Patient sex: M
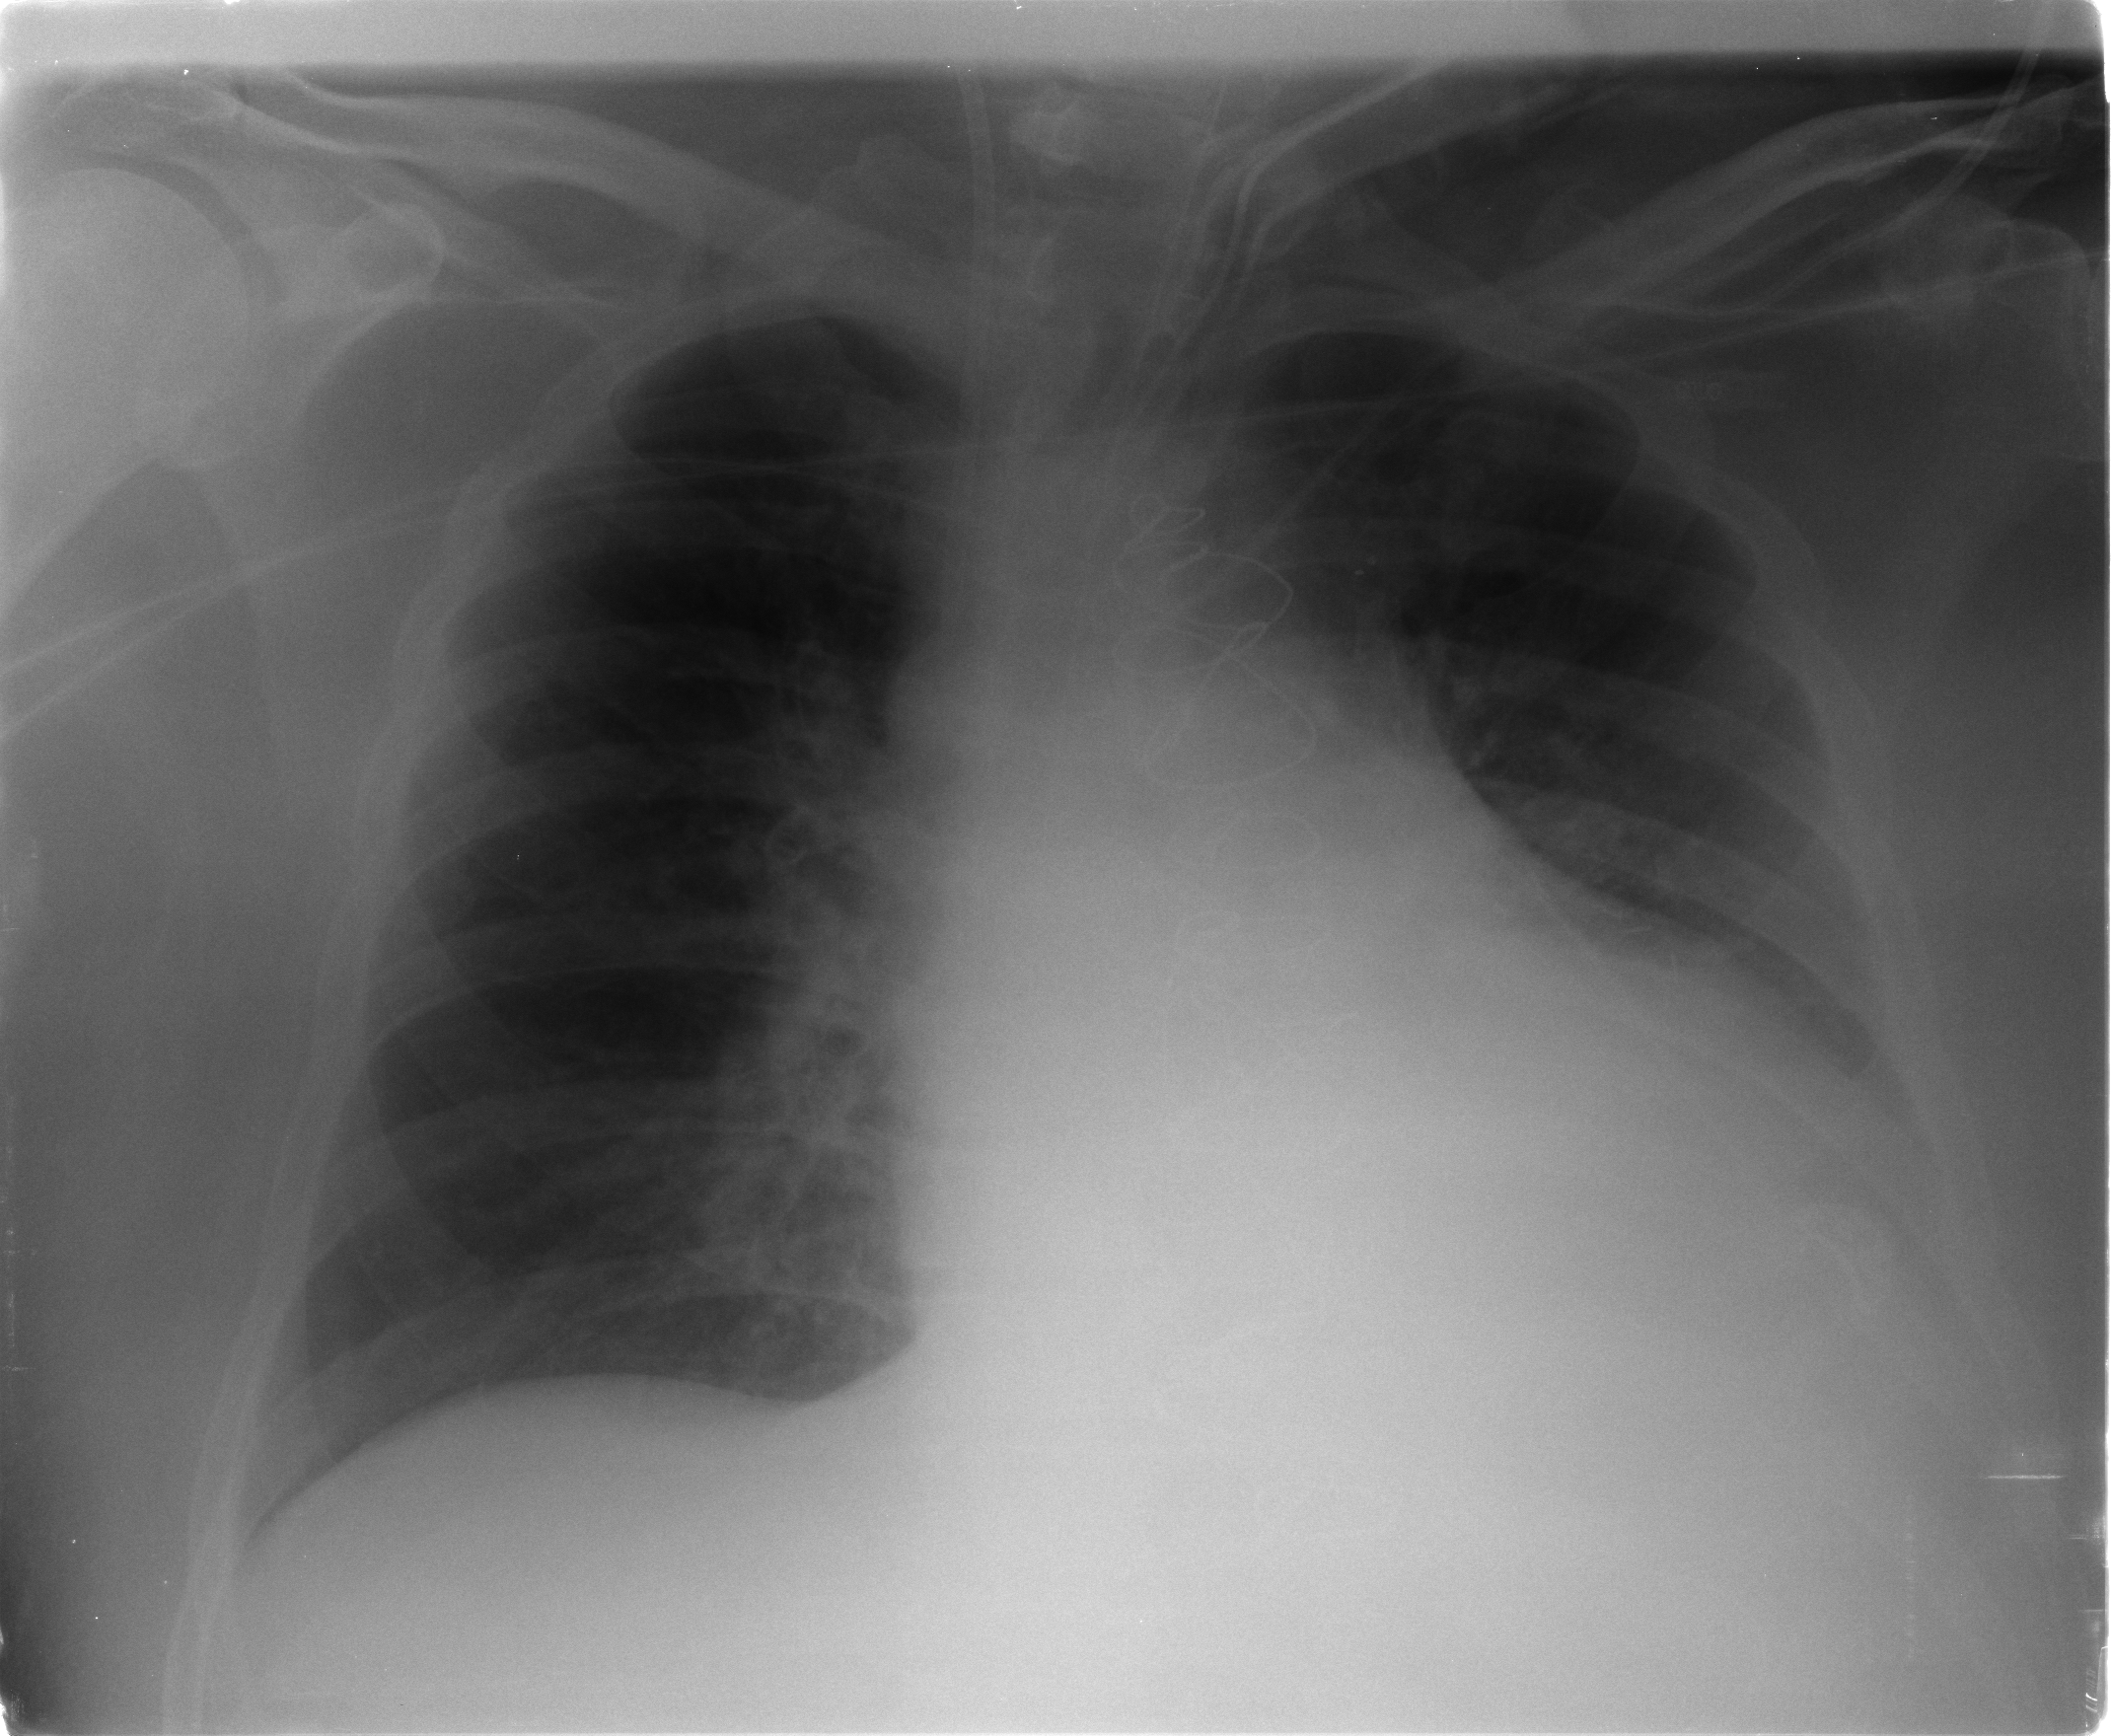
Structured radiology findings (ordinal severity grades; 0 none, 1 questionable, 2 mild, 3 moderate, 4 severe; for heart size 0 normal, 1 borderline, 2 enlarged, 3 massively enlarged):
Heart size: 2
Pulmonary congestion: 2
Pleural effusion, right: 0
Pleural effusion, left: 2
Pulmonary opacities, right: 0
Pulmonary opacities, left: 0
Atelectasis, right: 0
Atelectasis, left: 2